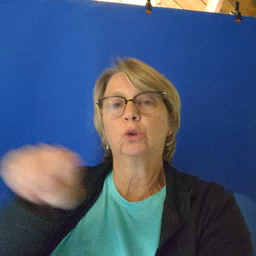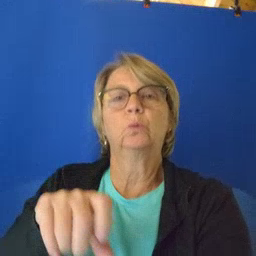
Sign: shoe